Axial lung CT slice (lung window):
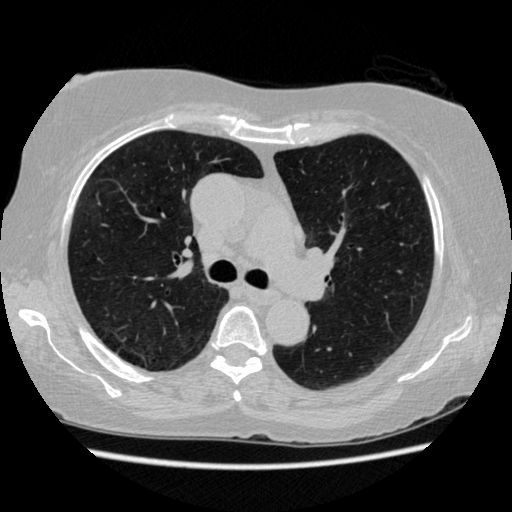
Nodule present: no